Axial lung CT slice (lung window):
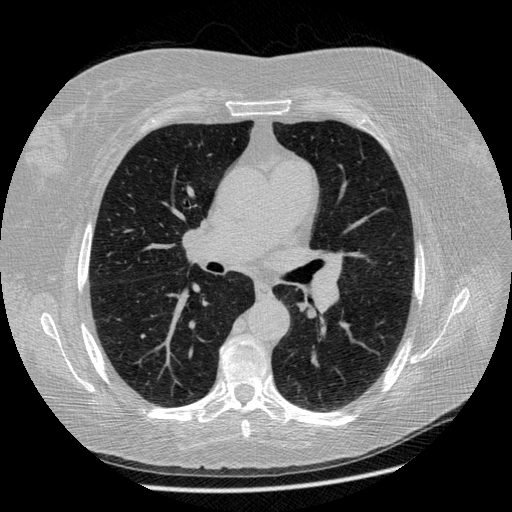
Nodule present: no